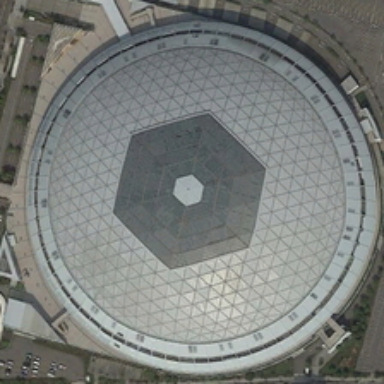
Several parking lots are around a circle gray center building .